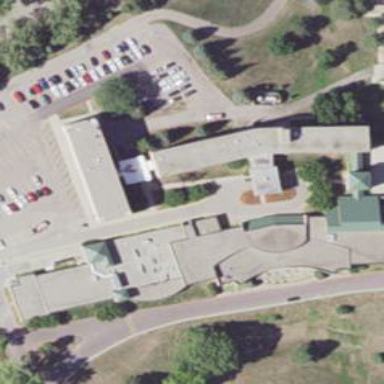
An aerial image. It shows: College building.